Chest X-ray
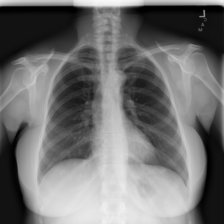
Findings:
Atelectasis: negative
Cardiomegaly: negative
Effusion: negative
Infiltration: negative
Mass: negative
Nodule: negative
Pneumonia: negative
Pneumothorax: negative
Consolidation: negative
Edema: negative
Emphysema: negative
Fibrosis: negative
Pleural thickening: negative
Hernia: negative